Question: I want to read this symbols with 'fgetc()' ( I cant copy it, here <URL>
This file is 2-byte long and its binary dump is '1A 98'.
'fgetc()' cant read it and return '-1'. Please help((
'''
for (int k = 0; k < fileSize; k++)
{
buffer[k] = (unsigned char) fgetc(f);
}
'''
Picture of this symbols:

Maybe something with character encoding?
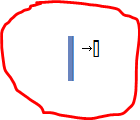
Answer: Your file contains '0x1A', which means EOF and reading it will stop reading when the file is opened in text mode.
Try opening your file in binary mode.
Here is a test code:
'''
#include <stdio.h>
int main(void) {
const char *fileName = "codeText.txt";
FILE* fp;
int input;
fp = fopen(fileName, "r");
if (fp==NULL) return 1;
puts("text mode:");
while((input = getc(fp)) != EOF) printf("%02X
", (unsigned int)input);
fclose(fp);
fp = fopen(fileName, "rb");
if (fp == NULL) return 1;
puts("binary mode:");
while((input = getc(fp)) != EOF) printf("%02X
", (unsigned int)input);
fclose(fp);
return 0;
}
'''